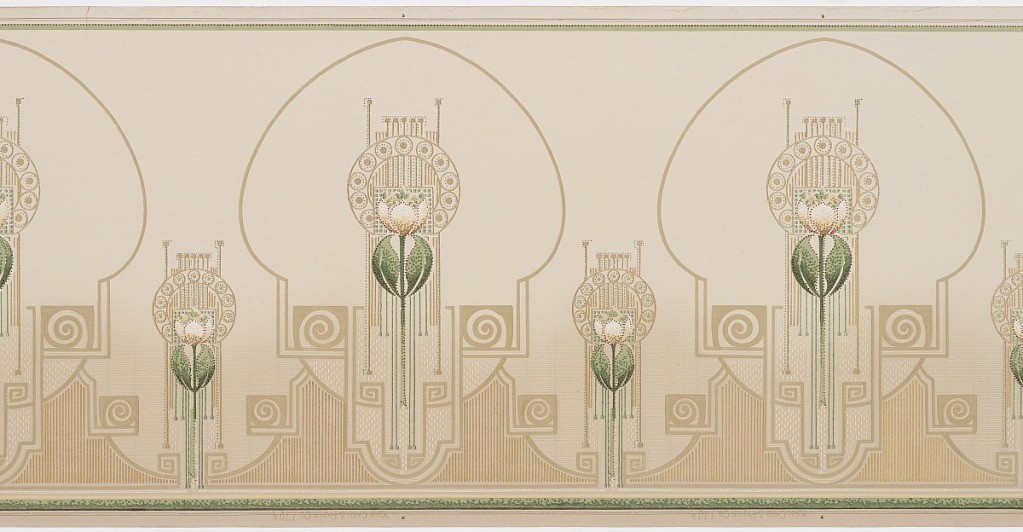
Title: Frieze
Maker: York Card & Paper Co., 1891
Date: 1905–1915
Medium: Machine-printed paper, liquid mica
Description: Alternating large and small stylized tulips enclosed by art-nouveau medalions.  Alternating coils. Green stripe on top and bottom. Printed in green, white, tan, and metalic gold.